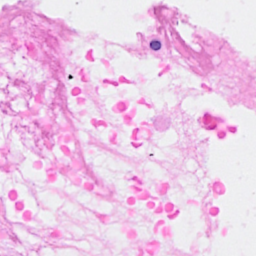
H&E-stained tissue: Breast